Question: As a part of my course I have to install Virtual Box and Vagrant. So I started by running this in terminal:
'''
sudo apt-get install virtualbox
sudo apt-get install vagrant
'''
Then I downloaded Vagrentfile from <URL>. Now when I am running 'vagrant up' it is showing this error:
.
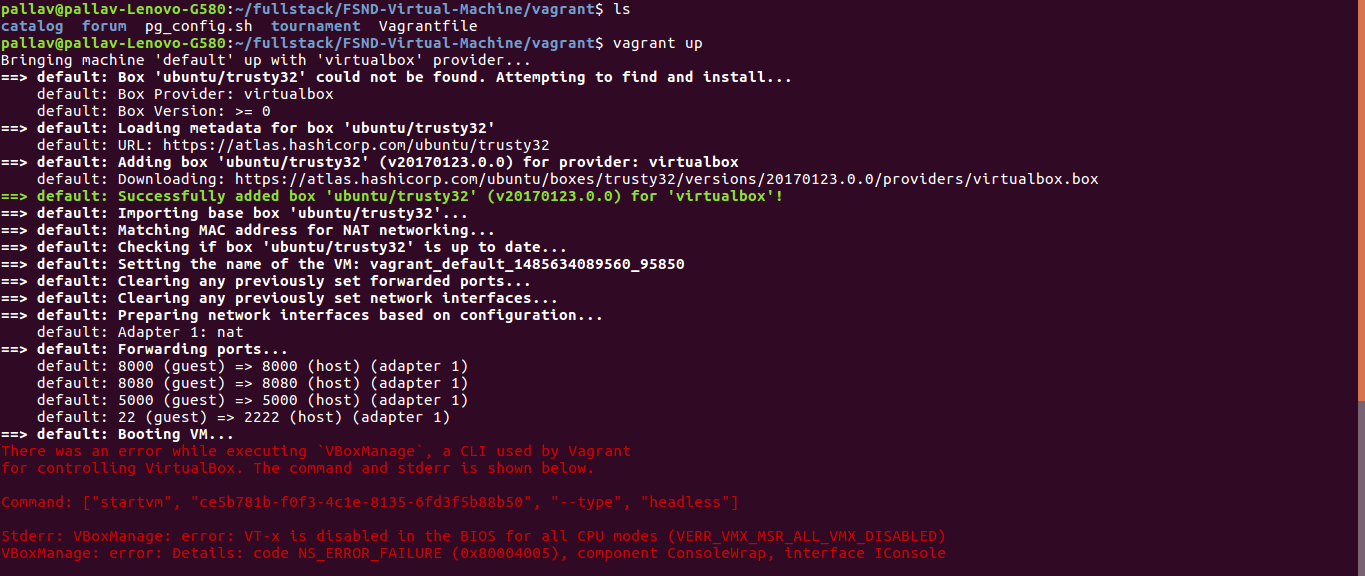
Answer: you have to enable Intel VT-x or AMD-V virtualization hardware extensions in BIOS. By default it is disabled.
you can take help of this <URL>